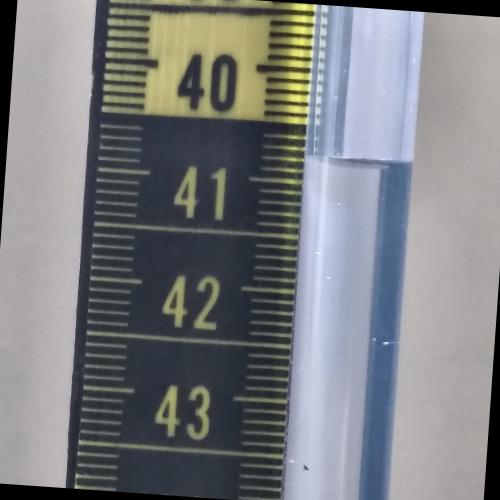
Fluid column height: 40.8 cm